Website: apple
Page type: account-selection
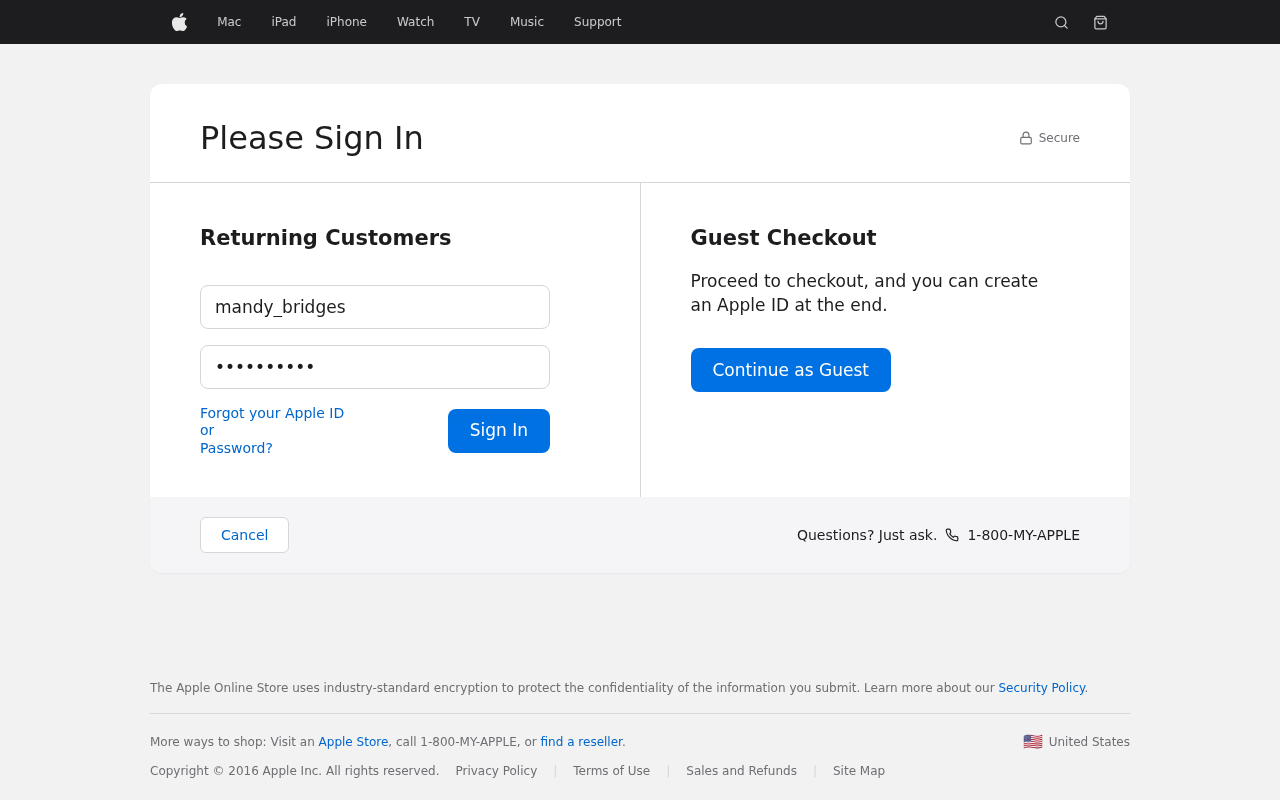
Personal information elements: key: PII_LOGIN_USERNAME
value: mandy_bridges